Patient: sex M, age 61
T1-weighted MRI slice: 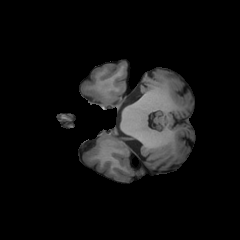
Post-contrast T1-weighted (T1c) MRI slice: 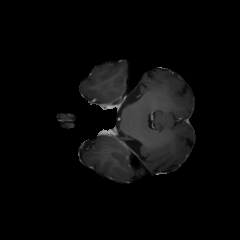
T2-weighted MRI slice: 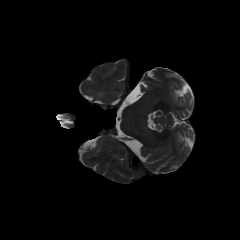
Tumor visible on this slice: no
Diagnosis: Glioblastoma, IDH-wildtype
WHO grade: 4